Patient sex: F
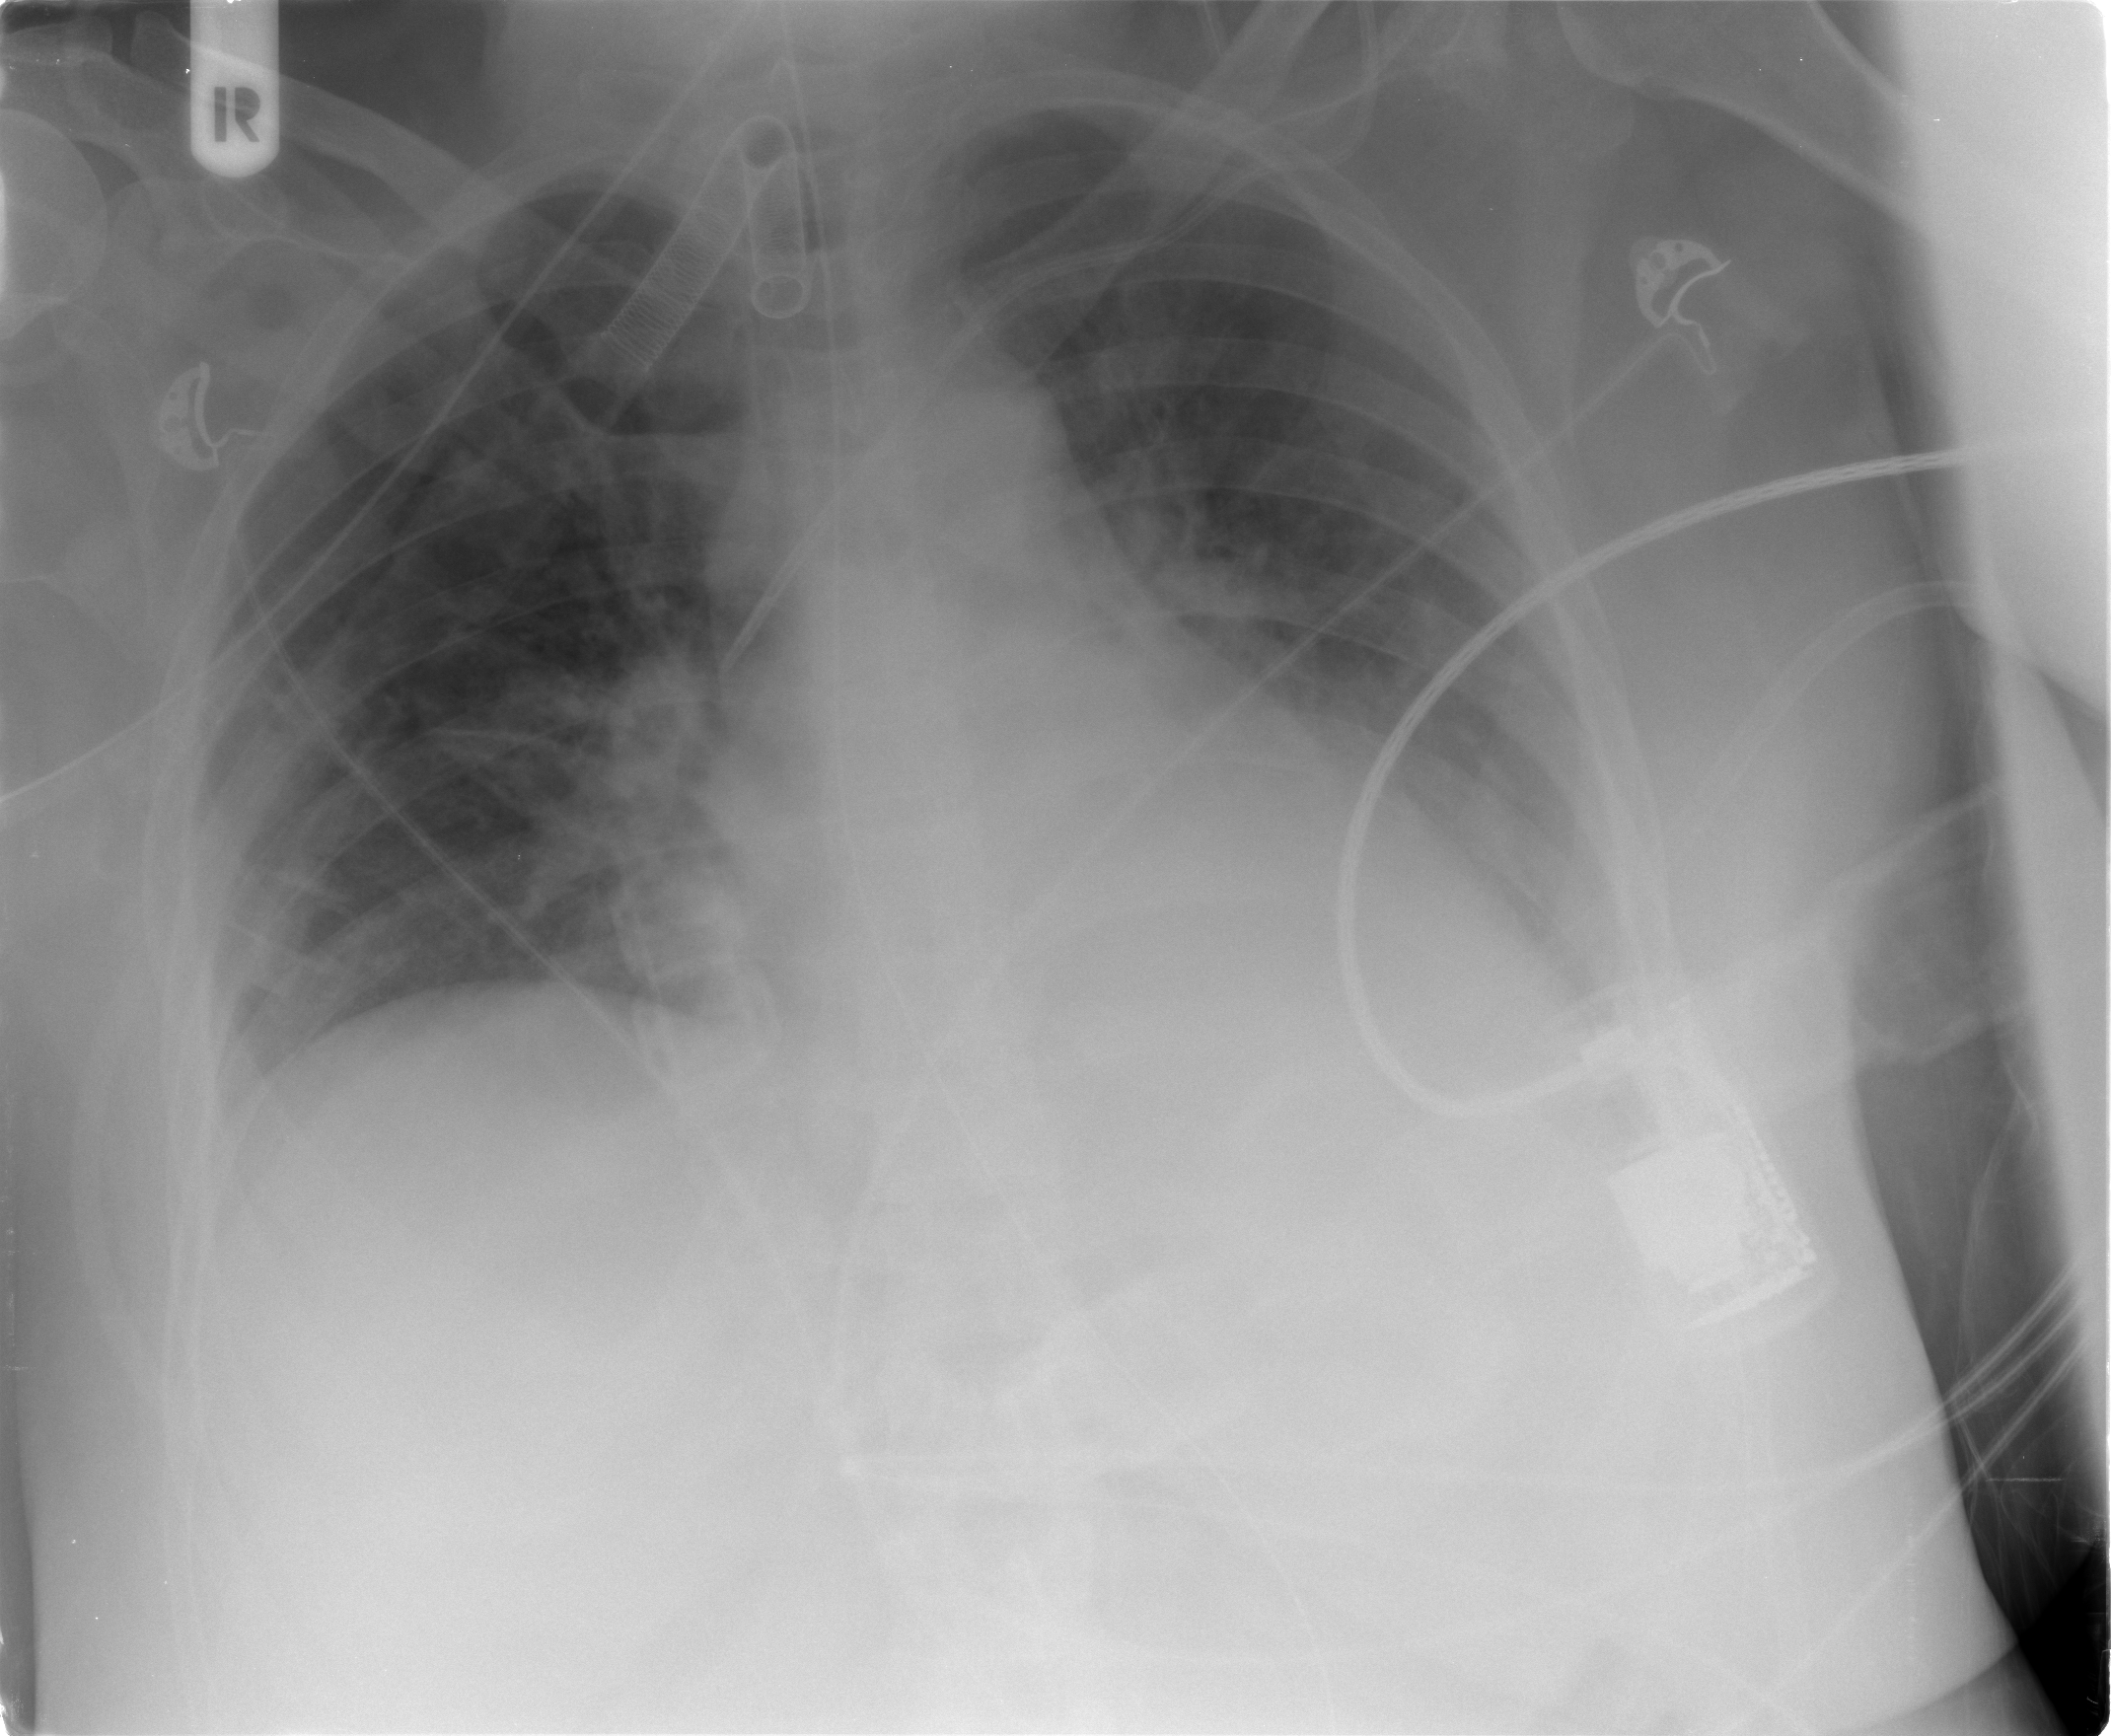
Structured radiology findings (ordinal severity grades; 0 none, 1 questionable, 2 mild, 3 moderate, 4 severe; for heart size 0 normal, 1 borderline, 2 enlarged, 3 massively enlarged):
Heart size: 2
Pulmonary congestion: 2
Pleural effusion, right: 1
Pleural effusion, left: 2
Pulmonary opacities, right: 2
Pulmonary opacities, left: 2
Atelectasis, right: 2
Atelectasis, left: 2